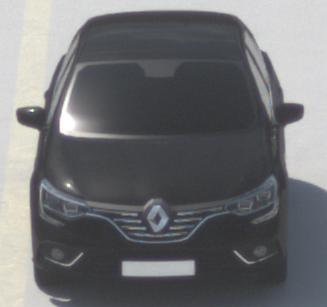
Make: Renault
Model: Mégane ENERGY TCe 100
Detailed model: Mégane (IV)
Model produced from: 2016/03
Model produced until: 2018/08
Doors: 5
Color: black
Road condition: dry road
Daytime: midday
Contrast: high contrast